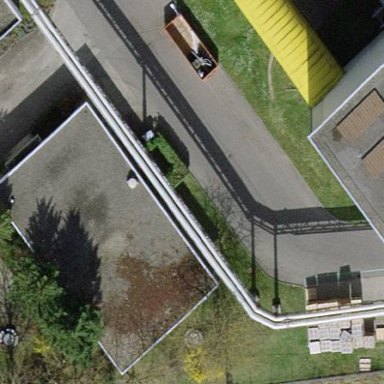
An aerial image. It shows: Industrial building.